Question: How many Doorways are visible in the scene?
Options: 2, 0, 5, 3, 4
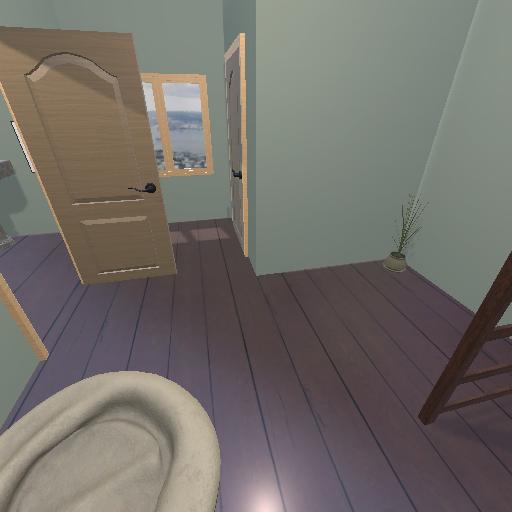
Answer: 2